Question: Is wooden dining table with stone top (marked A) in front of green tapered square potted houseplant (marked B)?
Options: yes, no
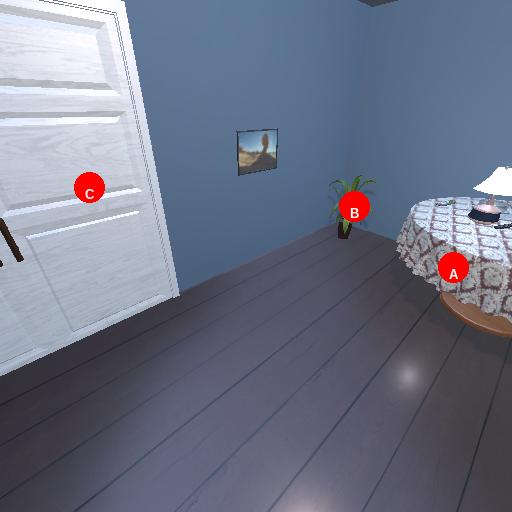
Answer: yes